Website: apple
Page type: address-validator
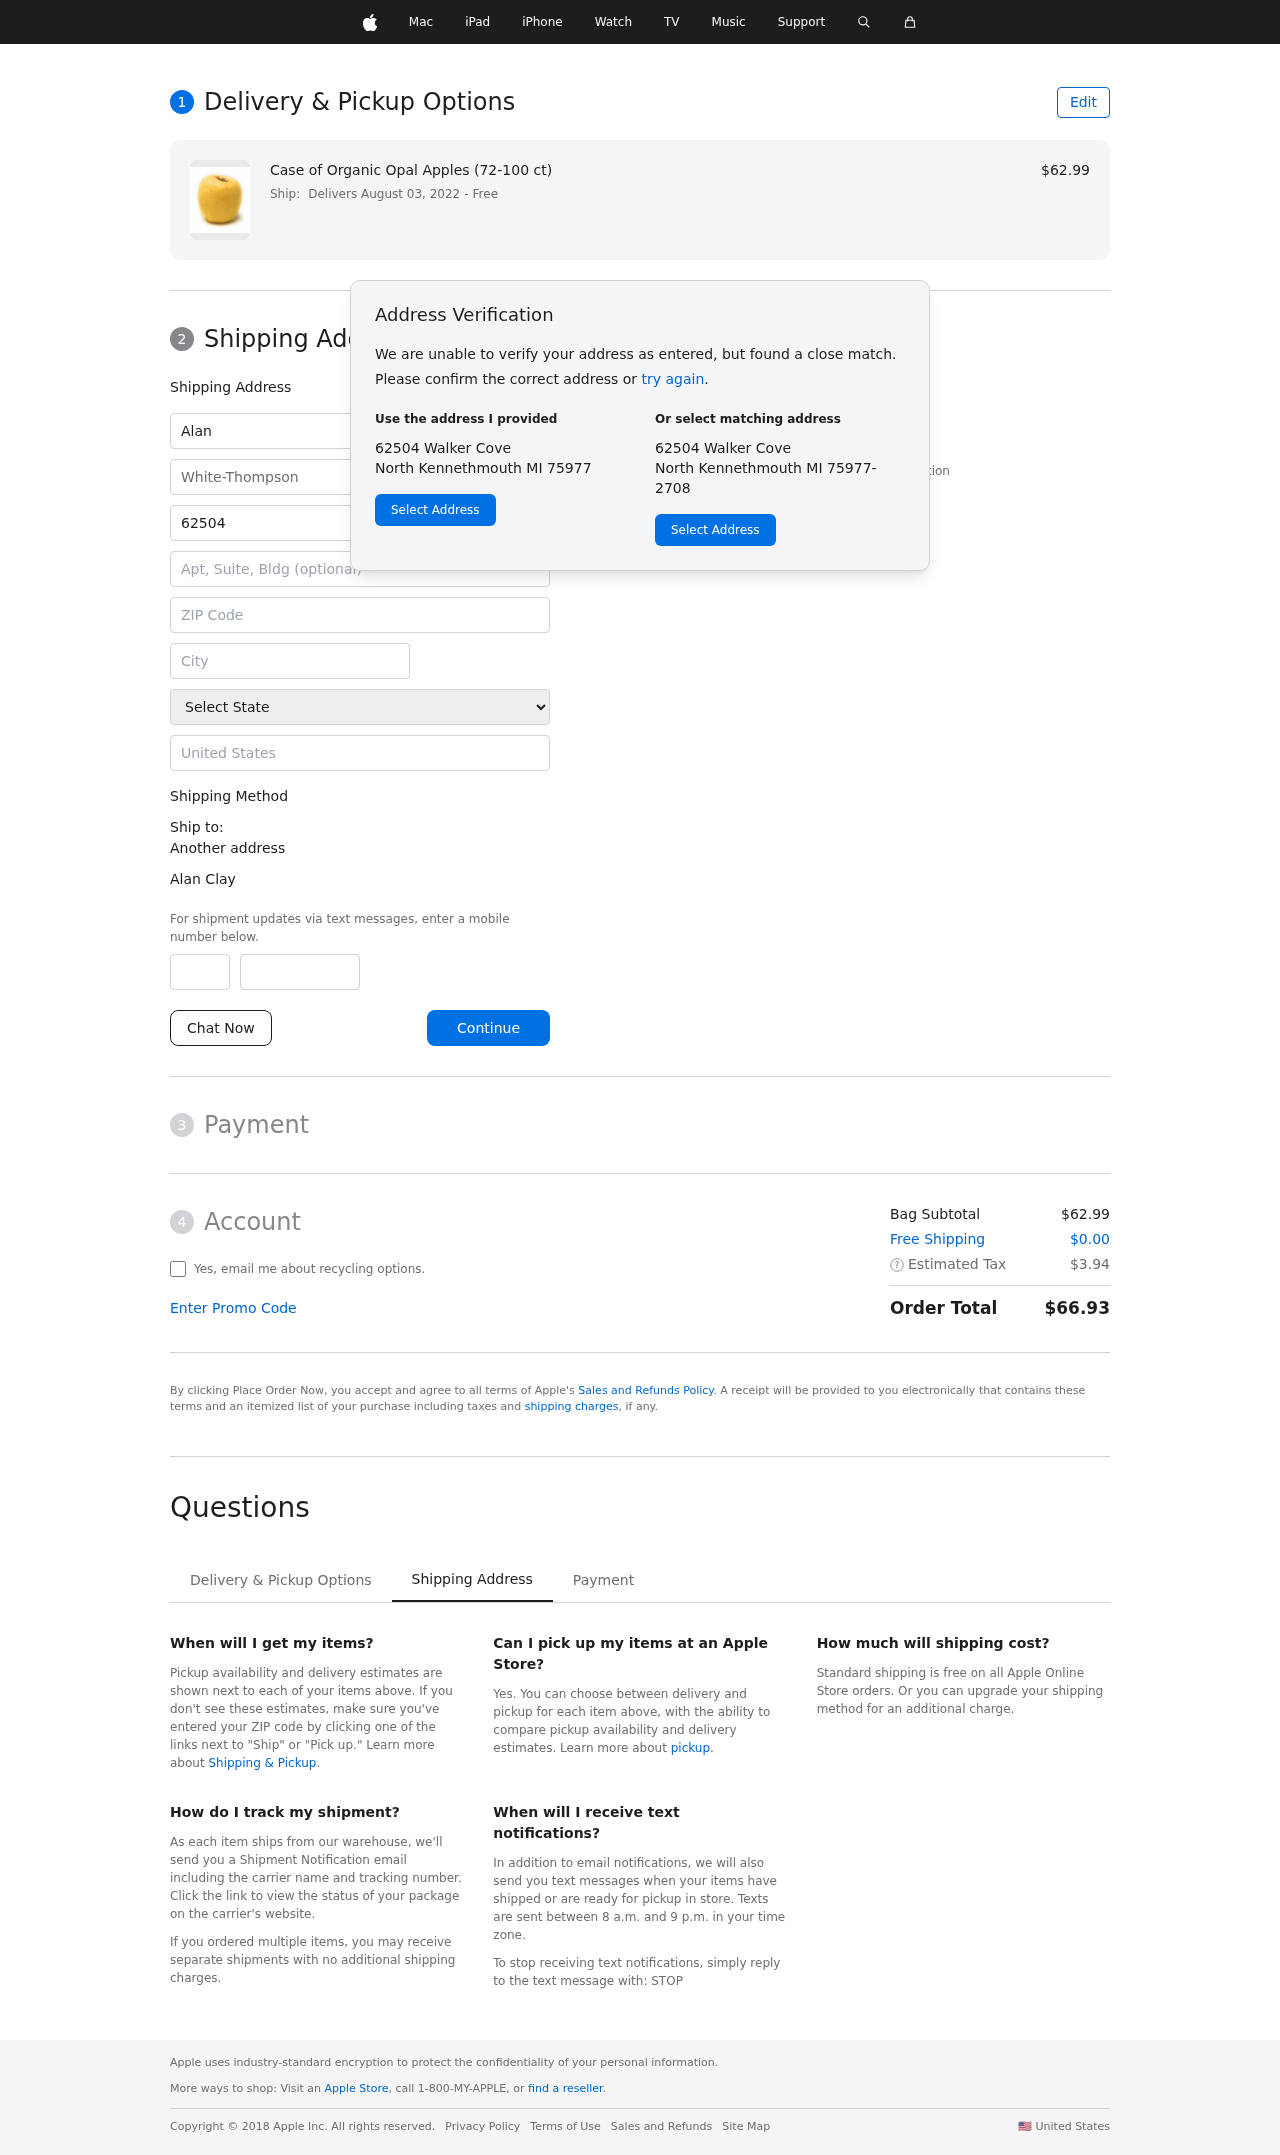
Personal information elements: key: PII_CITY
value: North Kennethmouth
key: PII_COMPANY
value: White-Thompson
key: PII_COUNTRY
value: United States
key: PII_FIRSTNAME
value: Alan
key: PII_FULLNAME
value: Alan Clay
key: PII_LASTNAME
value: Clay
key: PII_PHONE_AREA
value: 340
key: PII_PHONE_SUFFIX
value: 9494
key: PII_POSTCODE
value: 75977
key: PII_STATE
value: Michigan
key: PII_STREET
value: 62504 Walker Cove
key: PII_CITY_STATE_ZIP
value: North Kennethmouth MI 75977
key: PII_STATE_ABBR
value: MI
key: PII_POSTCODE_FULL
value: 75977
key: PII_POSTCODE_NUMERIC
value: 75977
Product elements: key: PRODUCT1_NAME
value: Case of Organic Opal Apples (72-100 ct)
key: PRODUCT1_PRICE
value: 62.99
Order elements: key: ORDER_DELIVERY_DATE
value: Delivers August 03, 2022
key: ORDER_SUBTOTAL
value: $62.99
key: ORDER_SHIPPING_COST
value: $0.00
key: ORDER_TAX
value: $3.94
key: ORDER_TOTAL
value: $66.93